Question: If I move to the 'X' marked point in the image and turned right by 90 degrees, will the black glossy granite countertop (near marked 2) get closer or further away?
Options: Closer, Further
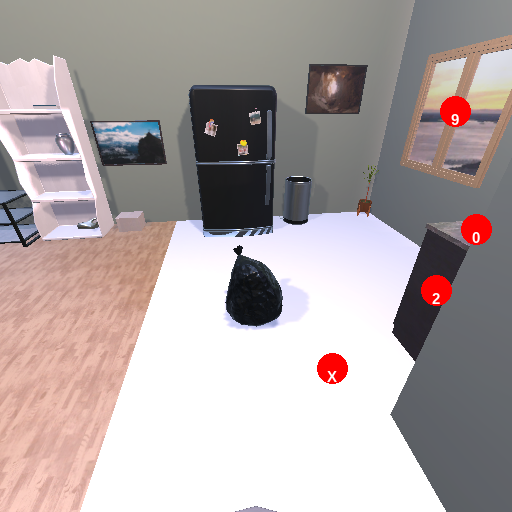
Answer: Closer